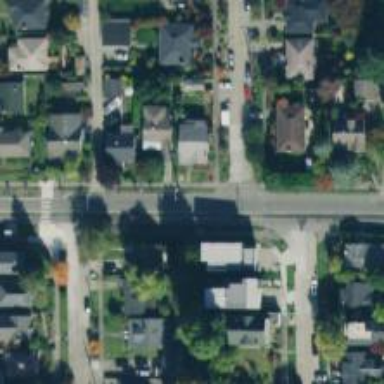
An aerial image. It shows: Unmarked road crossing.